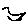
Label: bird